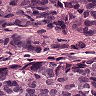
Metastatic tissue present: no